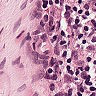
Metastatic tissue present: no